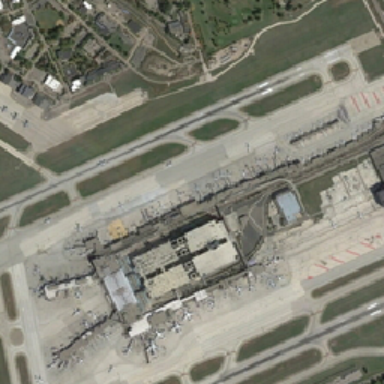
Many planes were parked next to four rectangular light yellow buildings .